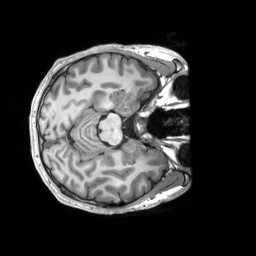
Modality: T1w
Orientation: axial
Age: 24
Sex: male
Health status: healthy
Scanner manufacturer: siemens
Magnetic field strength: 3 T
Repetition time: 2.53 s
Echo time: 0.00227 s